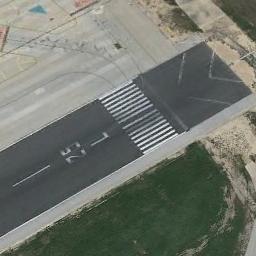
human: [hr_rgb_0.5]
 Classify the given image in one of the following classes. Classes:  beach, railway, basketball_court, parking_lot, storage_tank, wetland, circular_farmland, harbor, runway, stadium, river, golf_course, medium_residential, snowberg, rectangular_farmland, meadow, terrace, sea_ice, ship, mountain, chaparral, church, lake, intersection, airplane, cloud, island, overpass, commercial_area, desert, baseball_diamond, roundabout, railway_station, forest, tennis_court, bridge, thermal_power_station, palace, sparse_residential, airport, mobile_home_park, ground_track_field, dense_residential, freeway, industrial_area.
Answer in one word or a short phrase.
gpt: runway